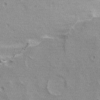
Label: not_dusty